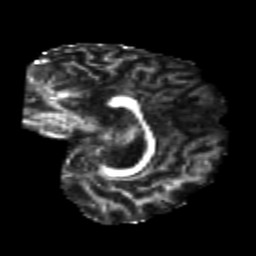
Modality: FA
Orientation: sagittal
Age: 22
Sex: female
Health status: healthy
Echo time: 0.074 s